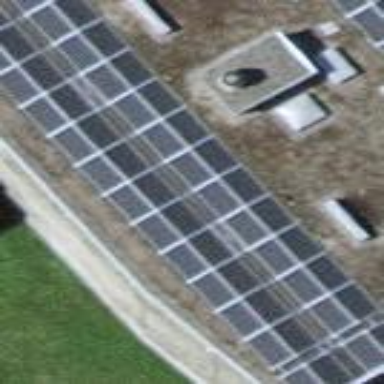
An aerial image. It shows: Solar power generator utilizing photovoltaic technology with solar photovoltaic panels.